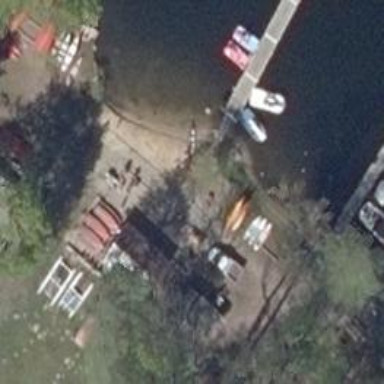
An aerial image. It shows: Canoe sport activity.